Field crop: maize
Growth stage: 2
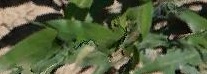
Species: maize